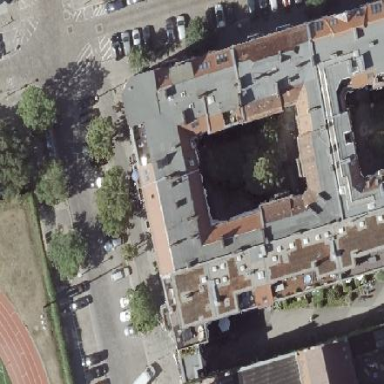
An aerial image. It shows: Residential building with double saltbox roof shape.